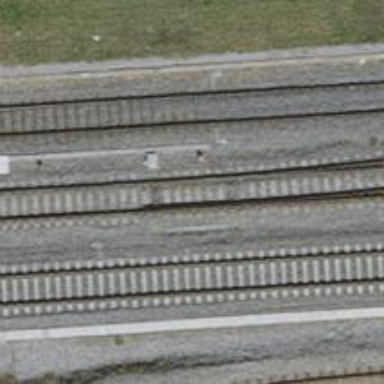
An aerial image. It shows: Single-track railway with electrified contact lines.